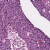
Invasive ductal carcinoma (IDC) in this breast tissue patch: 1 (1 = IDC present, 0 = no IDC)